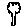
Label: tree